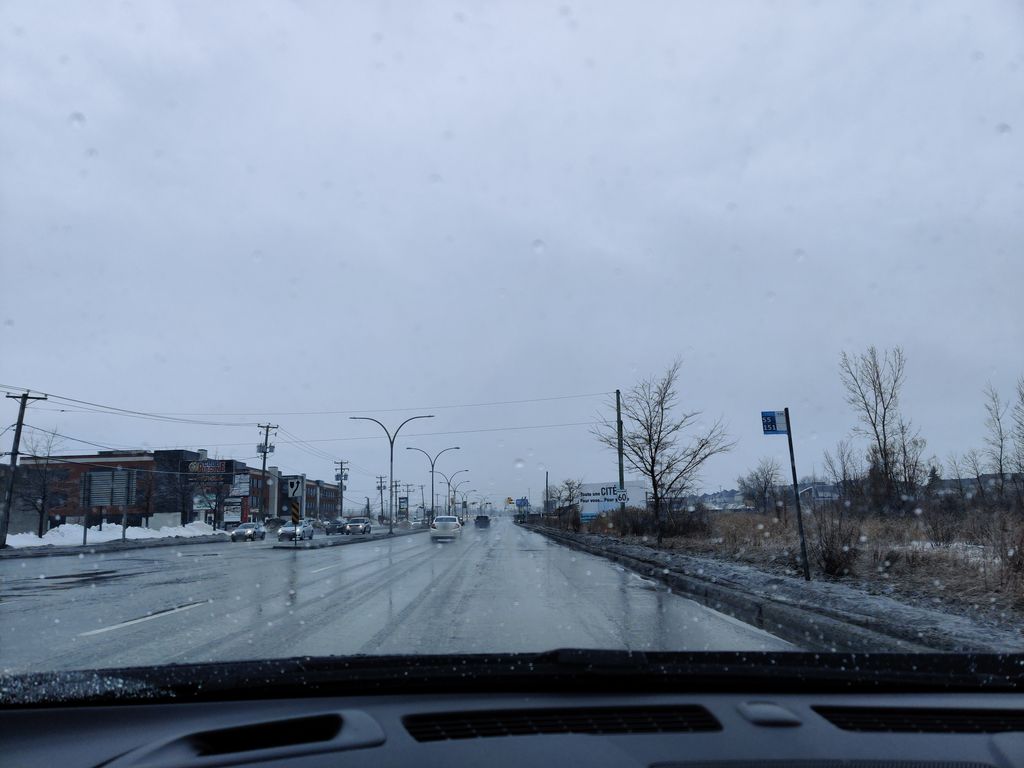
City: montreal